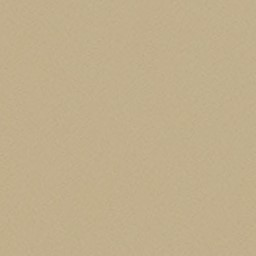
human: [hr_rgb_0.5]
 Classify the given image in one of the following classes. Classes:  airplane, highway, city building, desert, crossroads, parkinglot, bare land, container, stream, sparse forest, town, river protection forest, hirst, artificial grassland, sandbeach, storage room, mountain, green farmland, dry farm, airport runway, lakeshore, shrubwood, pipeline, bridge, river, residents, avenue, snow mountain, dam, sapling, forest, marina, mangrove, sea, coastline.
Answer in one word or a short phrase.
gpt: desert